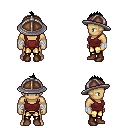
a pixel art fantasy rpg character, male body template, human, tanned skin, maroon pirate shirt, gold greaves, black mohawk hairstyle, chain helm, white cloth bandages, brown shoes, four views (front, back, left, right), 2x2 character sprite sheet, small pixel art, hard edges, no anti-aliasing